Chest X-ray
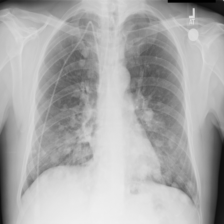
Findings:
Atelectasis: negative
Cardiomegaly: negative
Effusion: negative
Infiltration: negative
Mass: positive
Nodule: negative
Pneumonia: negative
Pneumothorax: negative
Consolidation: negative
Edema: negative
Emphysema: negative
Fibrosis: negative
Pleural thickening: negative
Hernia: negative